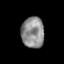
Tissue: prostate
Cell type: Epithelial cells
Senescence score: 0.3621
Nuclear area (px): 685
Mean DAPI intensity: 142.607